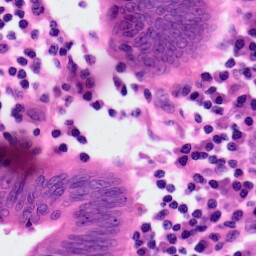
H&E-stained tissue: Colon